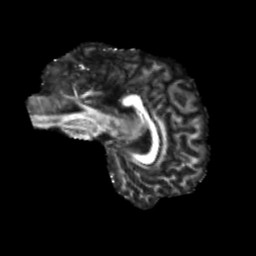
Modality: FA
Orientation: sagittal
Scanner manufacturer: siemens
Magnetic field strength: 3 T
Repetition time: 4 s
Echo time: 0.0594 s